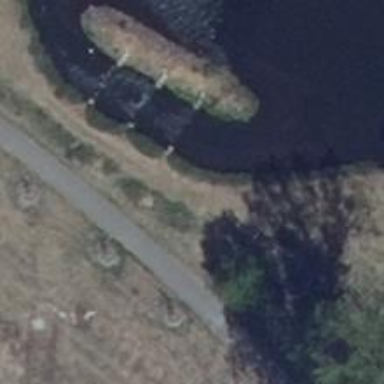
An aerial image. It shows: Water feature designed as fish pass.